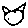
Label: cat